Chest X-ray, AP view. Patient: 31 years old, sex F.
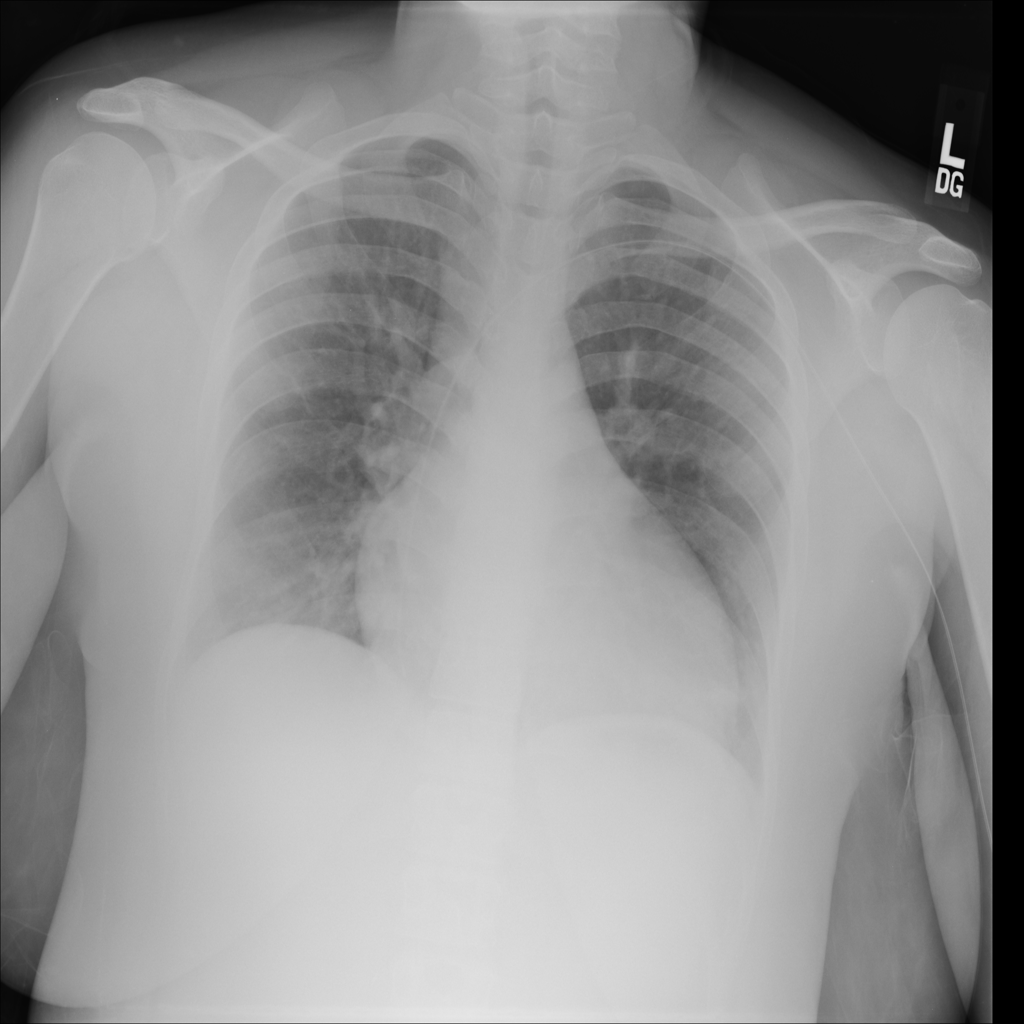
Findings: Cardiomegaly